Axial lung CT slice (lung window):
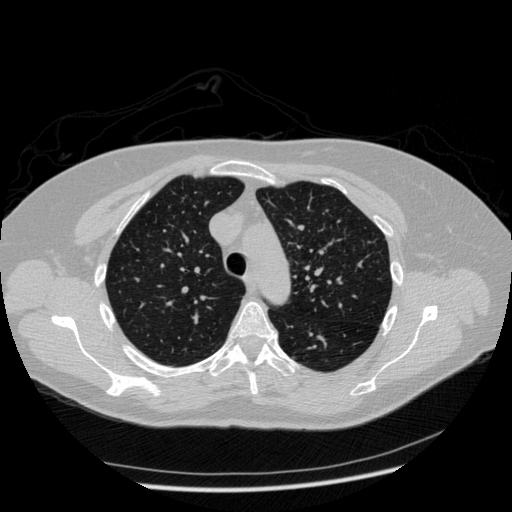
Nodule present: no